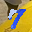
Label: 7